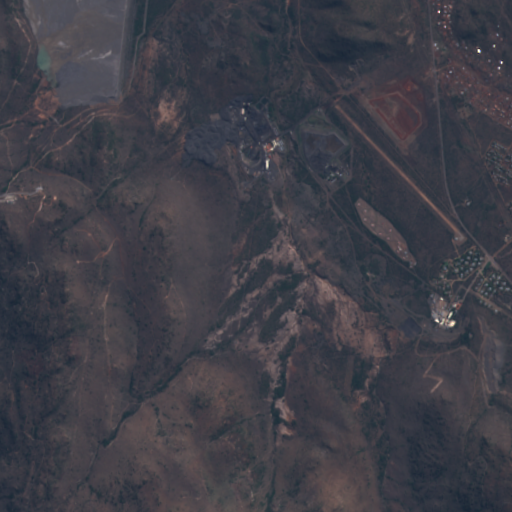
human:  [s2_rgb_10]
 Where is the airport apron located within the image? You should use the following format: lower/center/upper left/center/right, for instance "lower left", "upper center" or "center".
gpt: The airport apron is located in the center right of the image.
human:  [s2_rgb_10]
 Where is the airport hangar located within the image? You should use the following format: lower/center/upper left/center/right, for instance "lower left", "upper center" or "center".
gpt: The airport hangar is located in the center right of the image.
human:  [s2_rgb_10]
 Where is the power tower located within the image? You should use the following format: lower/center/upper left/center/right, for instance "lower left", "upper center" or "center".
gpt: The power tower is located in the upper right of the image.
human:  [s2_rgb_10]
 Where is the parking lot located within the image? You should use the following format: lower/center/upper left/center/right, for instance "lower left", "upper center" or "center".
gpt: There is no parking lot in the image.